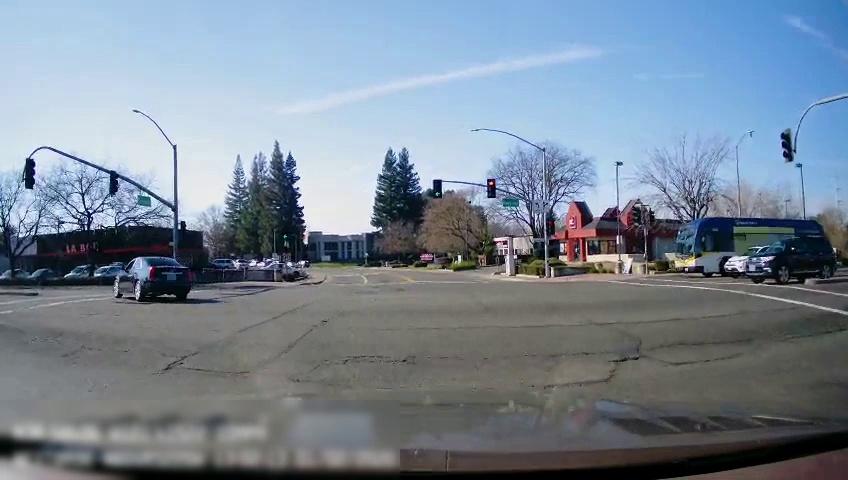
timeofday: Day
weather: Sunny
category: Drivable Space
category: Vehicles | SUV
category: Vehicles | Car
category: Vehicles | Car
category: Vehicles | Bus
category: Vehicles | Car
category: Vehicles | Car
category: Vehicles | Car
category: Vehicles | Car
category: Vehicles | Car
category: Lanes | Alternate Lane
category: Lanes | Alternate Lane
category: Traffic | Lights
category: Traffic | Lights
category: Traffic | Lights
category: Traffic | Lights
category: Traffic | Lights
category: Traffic | Signs
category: Traffic | Lights
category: Traffic | Lights
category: Traffic | Signs
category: Traffic | Signs
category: Traffic | Lights
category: Traffic | Lights
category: Traffic | Lights